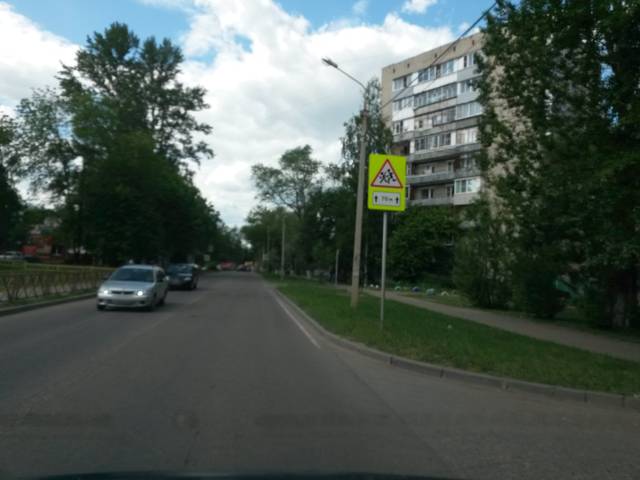
Region: Russia
Coordinates: 57.65, 39.938